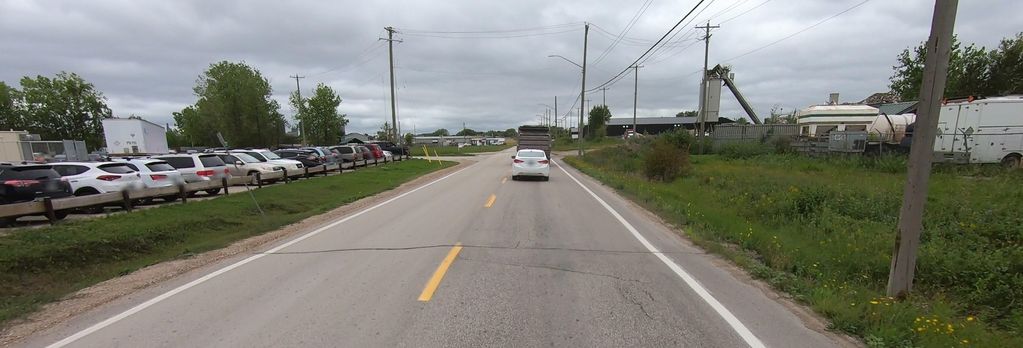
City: winnipeg